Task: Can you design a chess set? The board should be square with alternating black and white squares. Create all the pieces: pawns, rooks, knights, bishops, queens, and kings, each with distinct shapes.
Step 836:
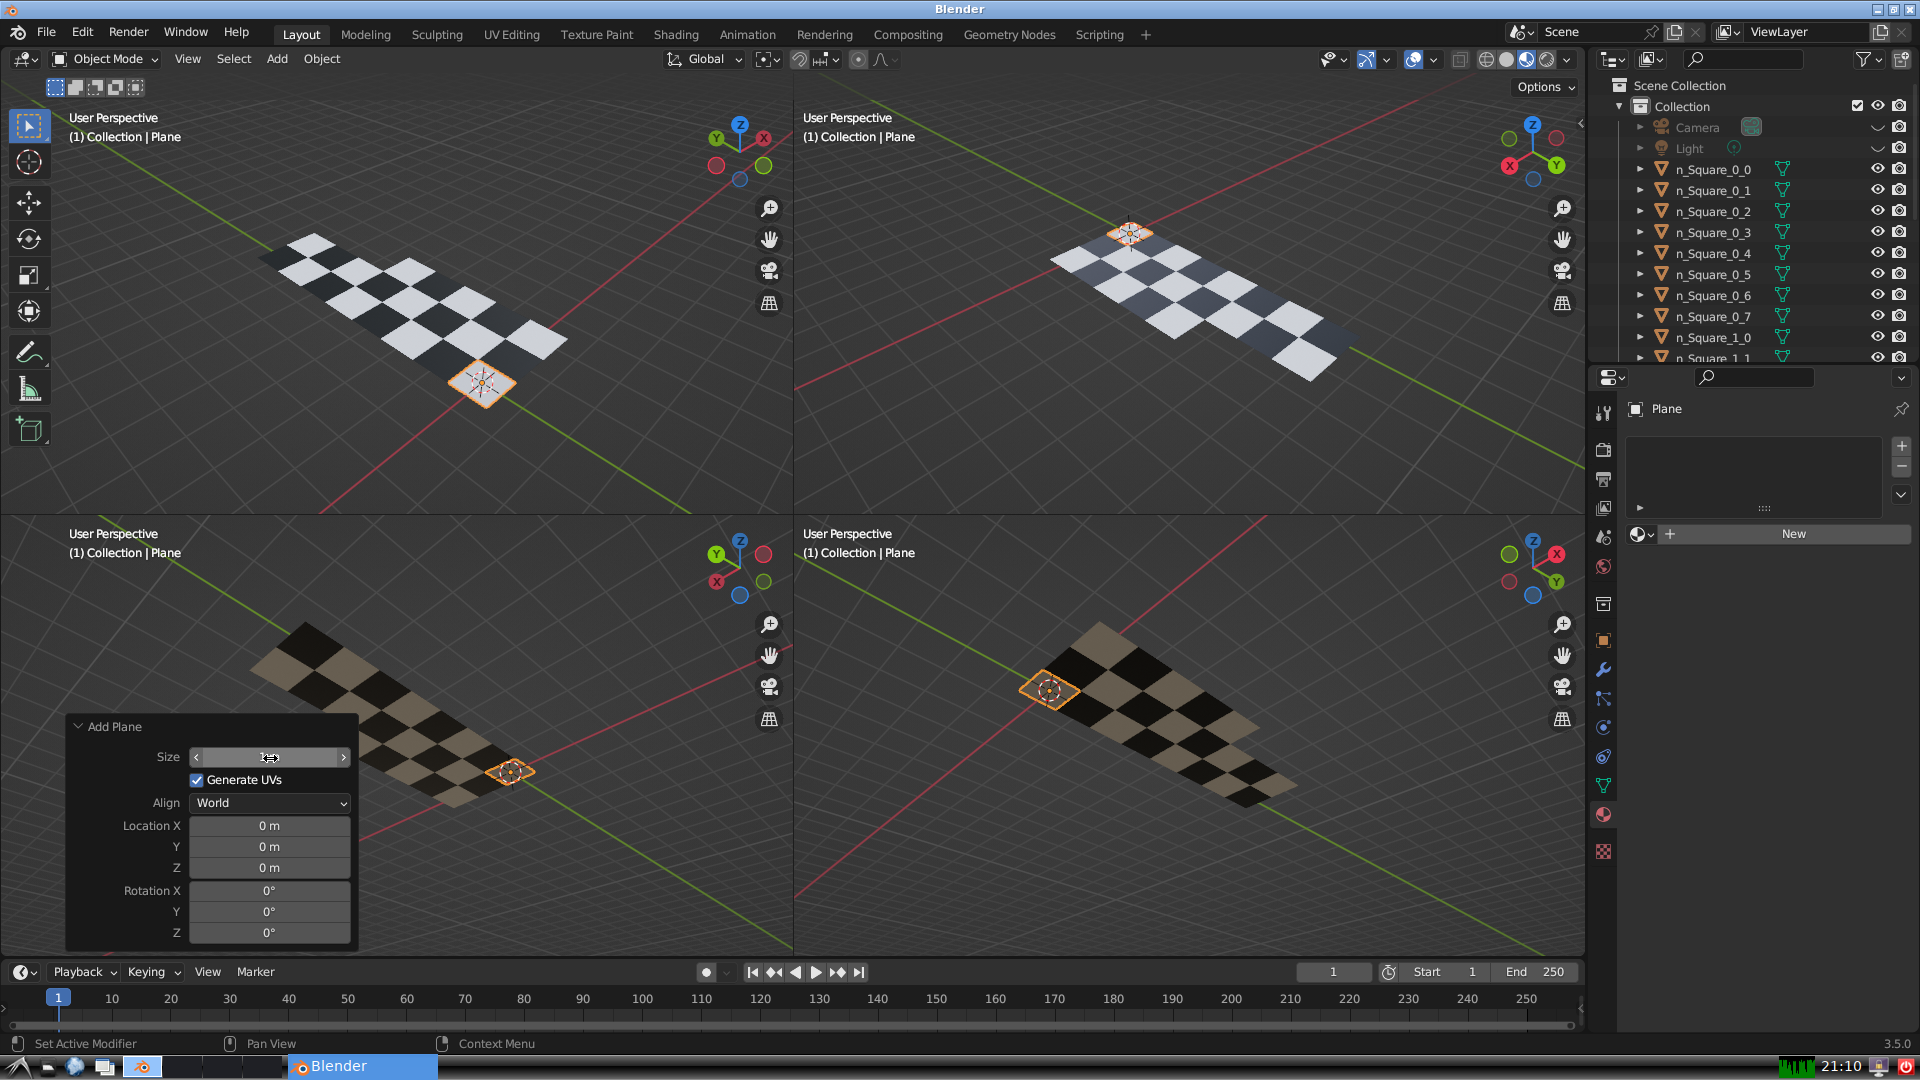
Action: click: no